Field crop: maize
Growth stage: 2
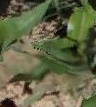
Species: maize